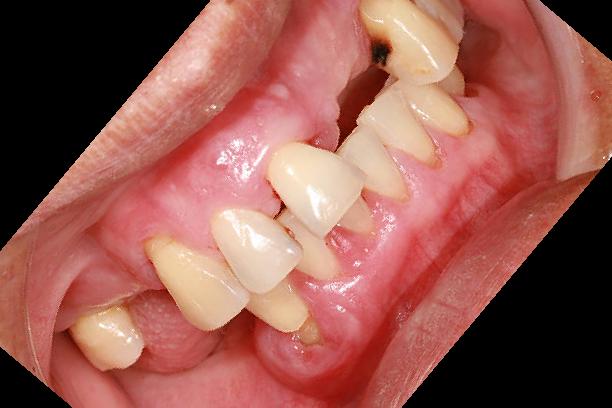
Condition: Gingivitis